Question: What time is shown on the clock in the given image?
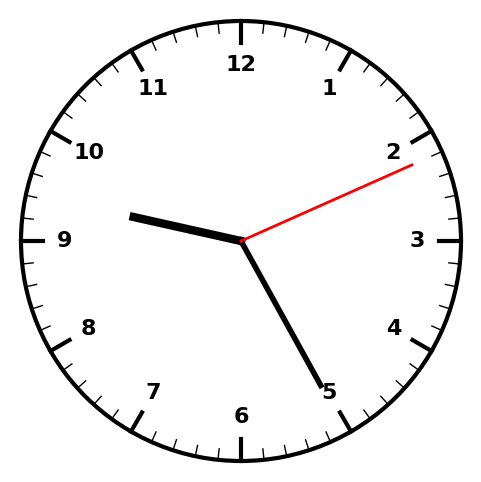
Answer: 09:25:11